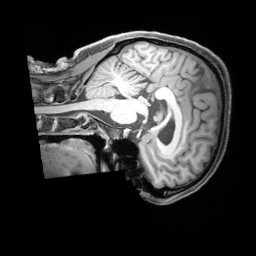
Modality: T1w
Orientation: sagittal
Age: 48
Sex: female
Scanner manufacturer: siemens
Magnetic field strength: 3 T
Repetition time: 1.97 s
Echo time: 0.00206 s